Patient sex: F
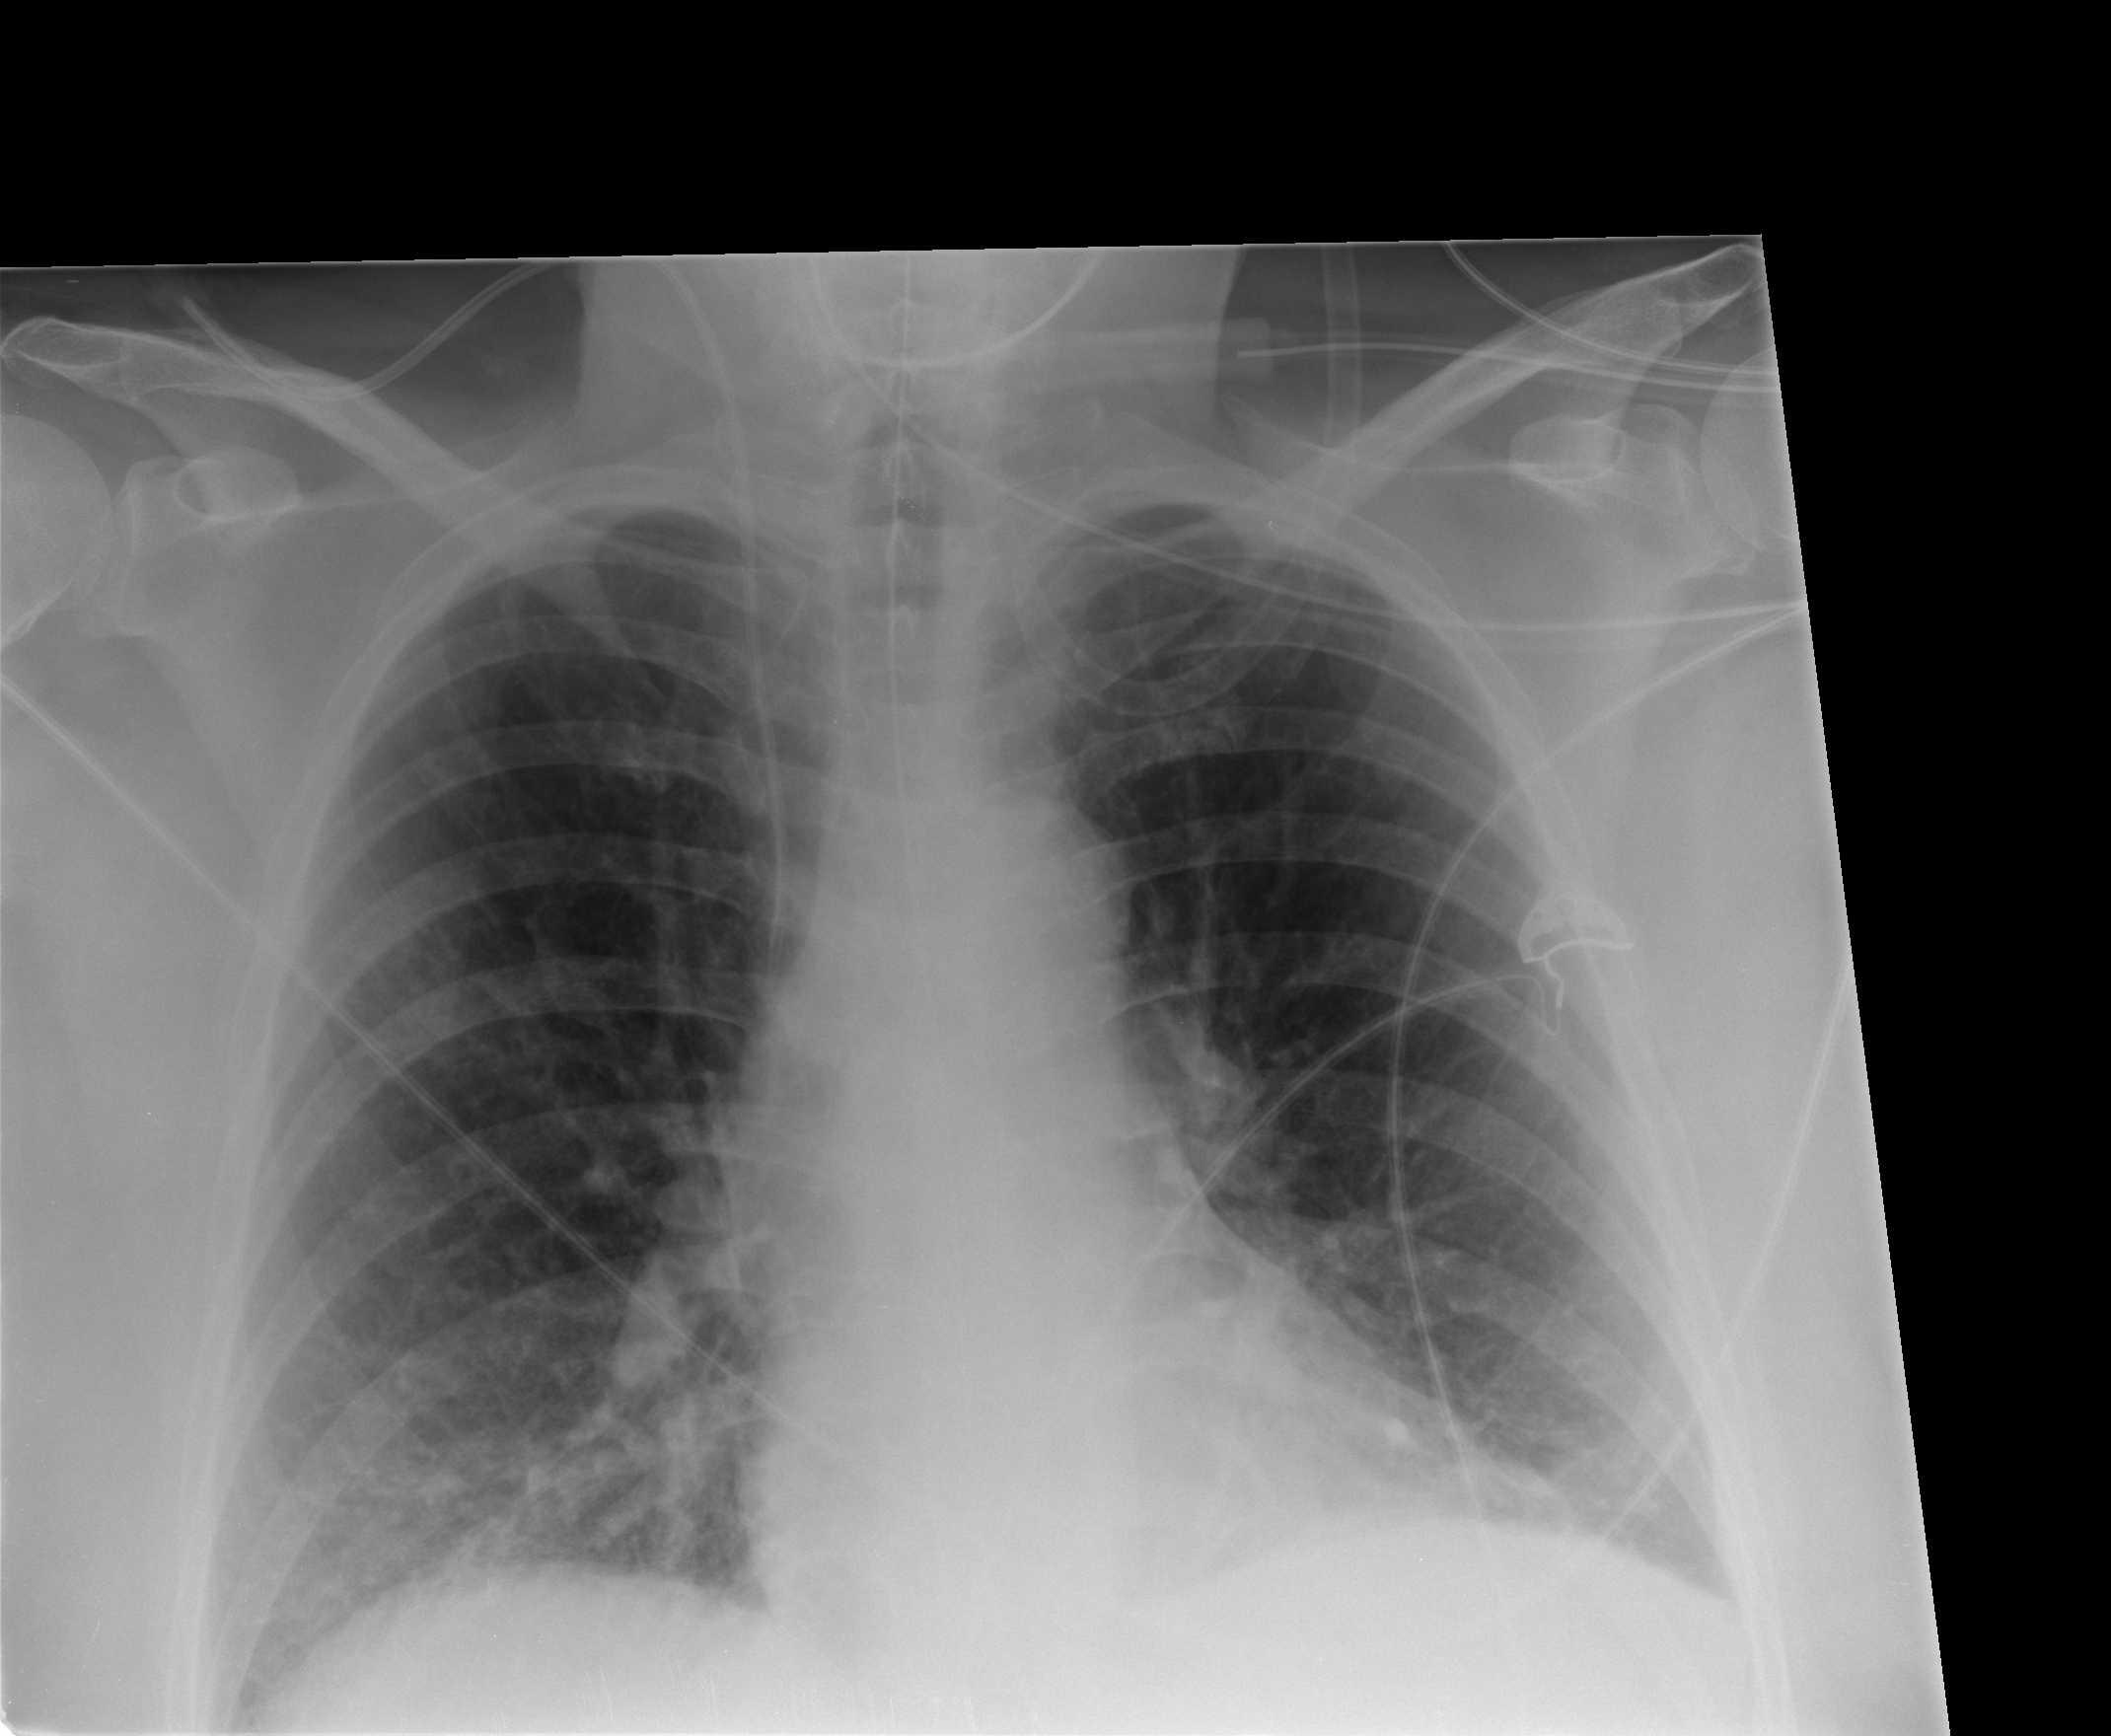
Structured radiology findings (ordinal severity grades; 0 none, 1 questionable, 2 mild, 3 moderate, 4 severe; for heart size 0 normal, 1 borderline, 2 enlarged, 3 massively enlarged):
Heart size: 0
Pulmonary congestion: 0
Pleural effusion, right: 0
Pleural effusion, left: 0
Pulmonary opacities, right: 0
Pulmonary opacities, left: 0
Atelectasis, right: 2
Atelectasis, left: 1